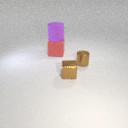
small brown metal cube to the left of small brown metal cylinder